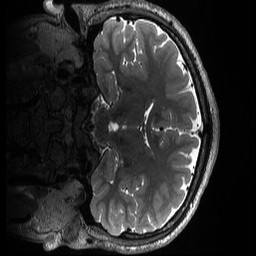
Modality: T2w
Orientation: coronal
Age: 18
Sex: male